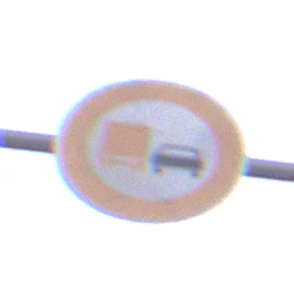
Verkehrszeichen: UeberholverbotKraftfahrzeuge
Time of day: SunriseSunset
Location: Outdoor (Suburban)
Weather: PartlyCloudy
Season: NotSpecified
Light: Natural